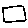
Label: square